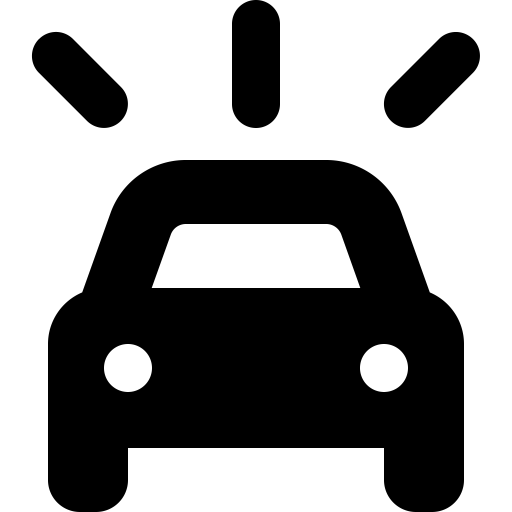
Tags: icon, FontAwesome, fa-icon, solid, car, on